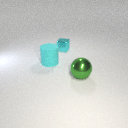
large cyan rubber cylinder to the left of large green metal sphere